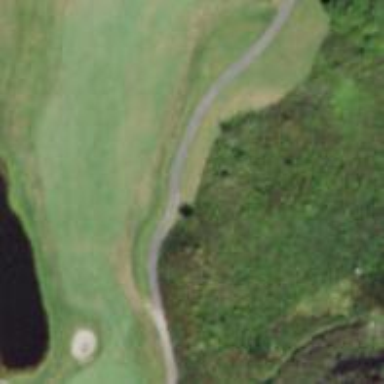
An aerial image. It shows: Path for both road and golf.